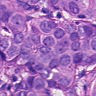
Metastatic tissue present: yes